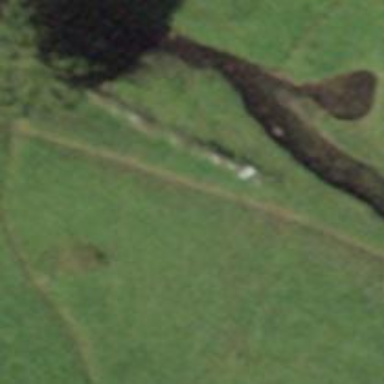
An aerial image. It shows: Grass path.